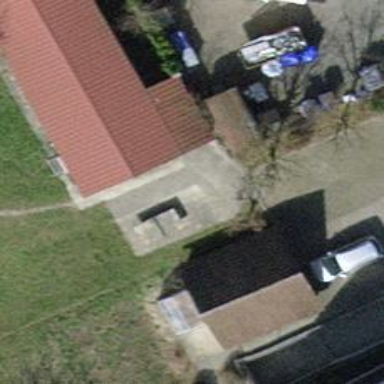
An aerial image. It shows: Shed.